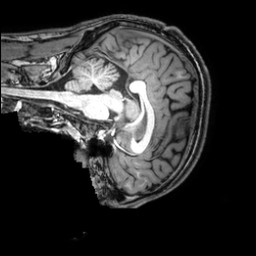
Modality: T1w
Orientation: sagittal
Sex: male
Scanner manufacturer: philips
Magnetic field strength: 3 T
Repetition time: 0.008133 s
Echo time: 0.00372 s